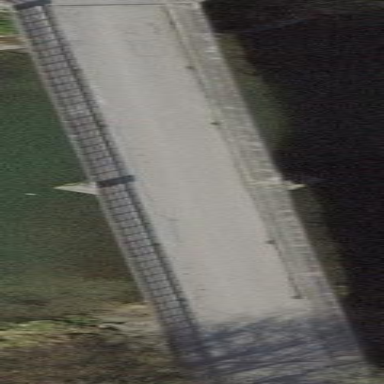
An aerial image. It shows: Man-made bridge.